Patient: sex F, age 68
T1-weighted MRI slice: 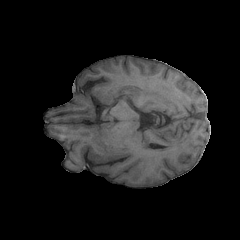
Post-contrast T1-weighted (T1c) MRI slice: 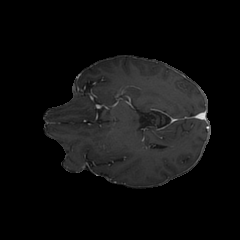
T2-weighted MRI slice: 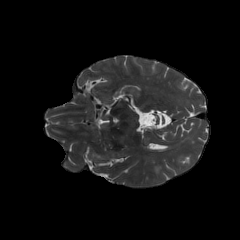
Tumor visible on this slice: yes
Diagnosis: Glioblastoma, IDH-wildtype
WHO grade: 4